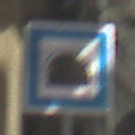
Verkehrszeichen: Tunnel
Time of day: MorningAfternoon
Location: Outdoor (Urban)
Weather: PartlyCloudy
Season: NotSpecified
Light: Natural